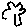
Label: tree